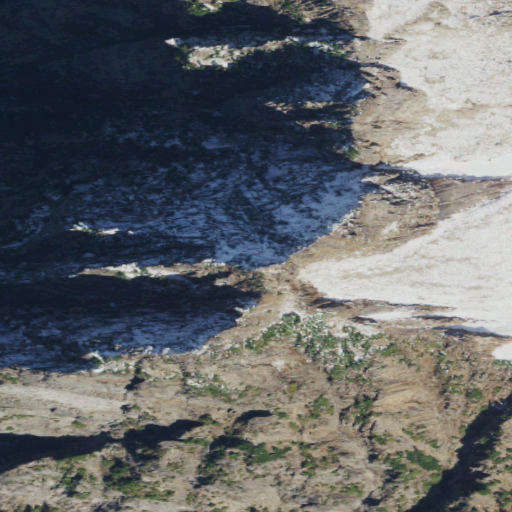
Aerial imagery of mountain in Washington named Gothic Peak containing barren land, evergreen forest, grassland, shrub, and deciduous forest